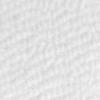
Label: no_change